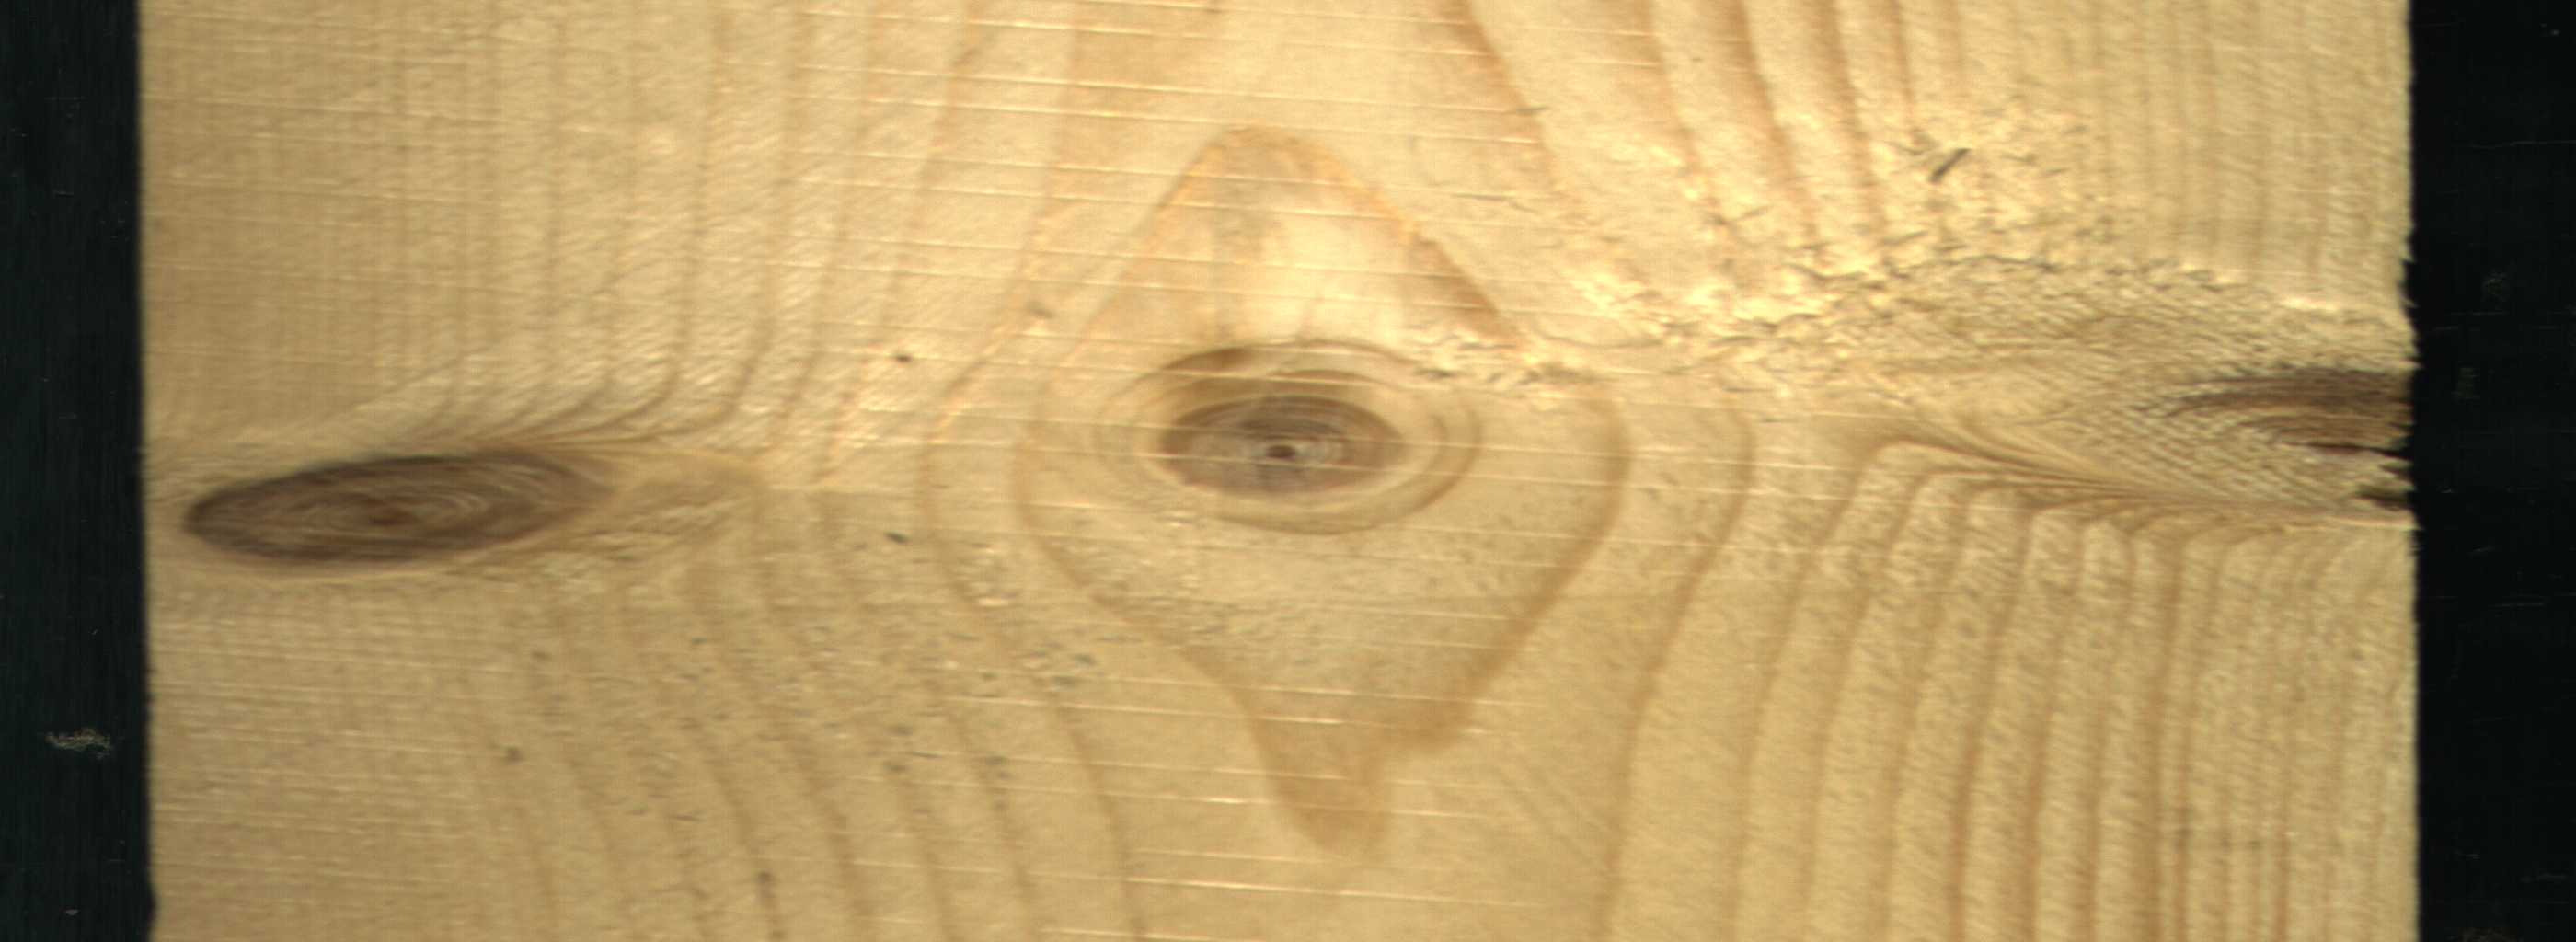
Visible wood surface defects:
Live_Knot
Live_Knot
Live_Knot
Live_Knot
Live_Knot